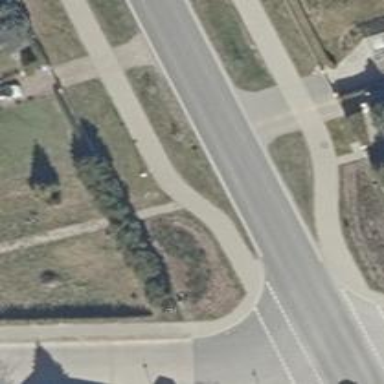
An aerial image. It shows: Sidewalk along the footway.